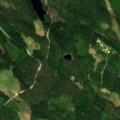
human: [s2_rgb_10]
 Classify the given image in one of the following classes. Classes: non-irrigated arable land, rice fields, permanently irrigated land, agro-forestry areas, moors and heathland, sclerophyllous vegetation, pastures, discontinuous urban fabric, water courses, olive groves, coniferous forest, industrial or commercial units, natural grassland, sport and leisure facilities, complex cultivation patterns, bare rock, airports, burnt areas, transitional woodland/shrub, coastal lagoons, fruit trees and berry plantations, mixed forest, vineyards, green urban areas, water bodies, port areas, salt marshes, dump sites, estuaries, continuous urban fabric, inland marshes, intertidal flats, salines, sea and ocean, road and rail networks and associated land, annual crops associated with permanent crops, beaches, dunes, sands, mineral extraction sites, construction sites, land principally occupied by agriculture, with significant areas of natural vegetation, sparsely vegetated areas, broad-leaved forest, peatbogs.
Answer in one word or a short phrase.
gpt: coniferous forest, mixed forest, transitional woodland/shrub, water bodies